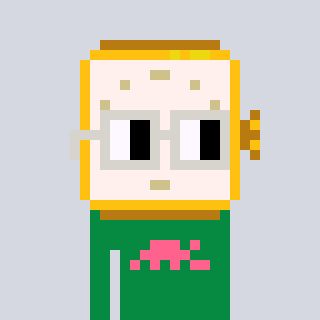
a pixel art character with square light gray glasses, a watch-shaped head and a green-colored body on a cool background